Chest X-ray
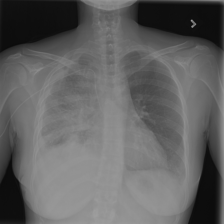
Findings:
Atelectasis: negative
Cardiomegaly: negative
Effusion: positive
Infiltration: negative
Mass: negative
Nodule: negative
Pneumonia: negative
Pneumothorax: negative
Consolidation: negative
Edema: negative
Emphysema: negative
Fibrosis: negative
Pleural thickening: negative
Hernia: negative